Interaction volume radius: 10 \u00c5
Interaction volume height: 35 \u00c5
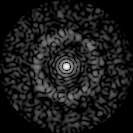
Disorder parameter: 0.8382